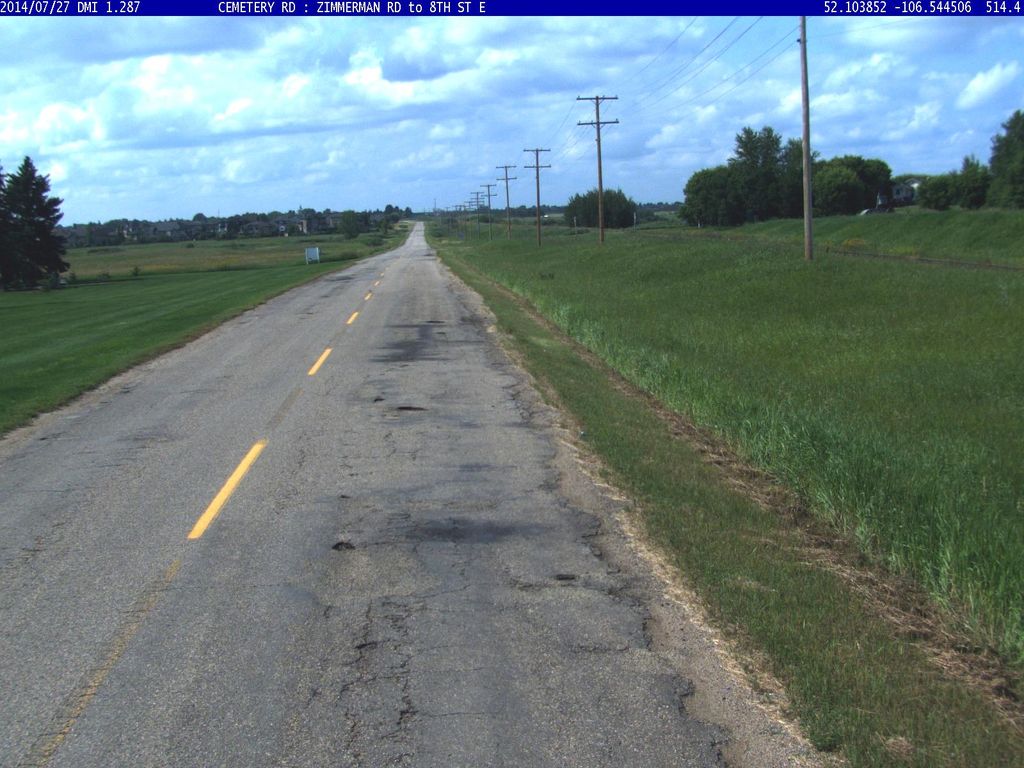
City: saskatoon